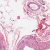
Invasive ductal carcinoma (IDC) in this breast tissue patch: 0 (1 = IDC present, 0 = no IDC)